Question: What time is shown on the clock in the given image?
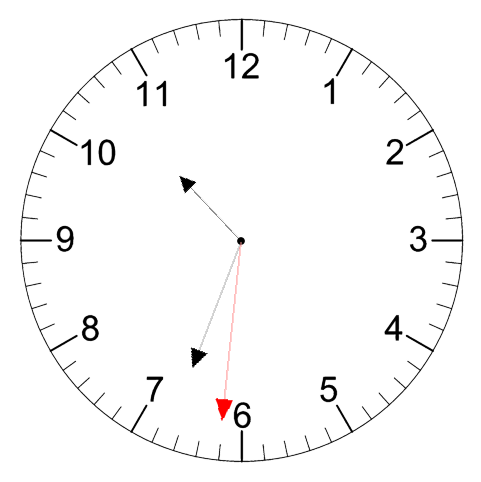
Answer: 10:33:31